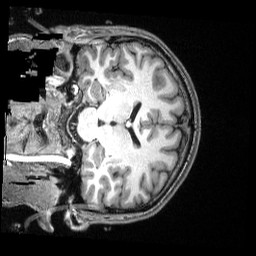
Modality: T1w
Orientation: coronal
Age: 28
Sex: male
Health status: healthy
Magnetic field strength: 3 T
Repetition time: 2.53 s
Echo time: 0.00331 s